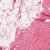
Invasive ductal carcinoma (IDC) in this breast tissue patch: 0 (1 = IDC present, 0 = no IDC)